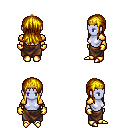
a pixel art fantasy rpg character, female body template, dark elf, purple skin, gold arm armor, robe skirt, blonde unkempt hairstyle, gold tiara, gold gloves, gold boots, four views (front, back, left, right), 2x2 character sprite sheet, small pixel art, hard edges, no anti-aliasing